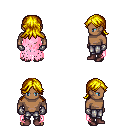
a pixel art fantasy rpg character, male body template, human, dark skin, pink tattered cape, metal pants, blonde loose hair, metal gloves, maroon shoes, four views (front, back, left, right), 2x2 character sprite sheet, small pixel art, hard edges, no anti-aliasing